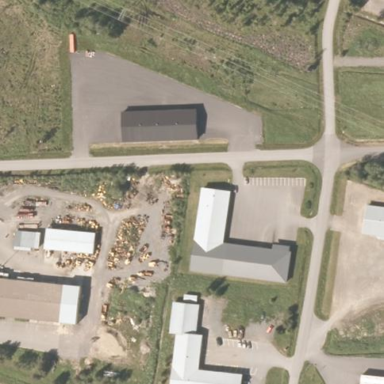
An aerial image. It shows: Industrial area.